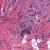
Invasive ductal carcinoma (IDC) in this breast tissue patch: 0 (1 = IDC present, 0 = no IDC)